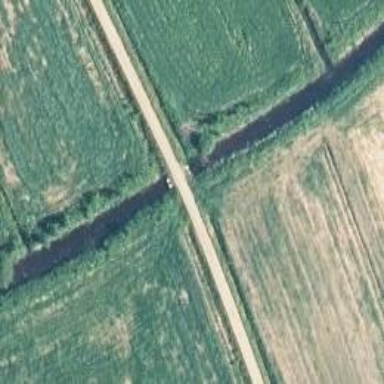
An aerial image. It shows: Culvert tunnel.